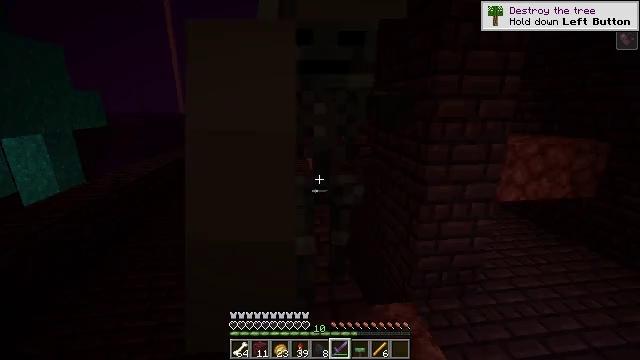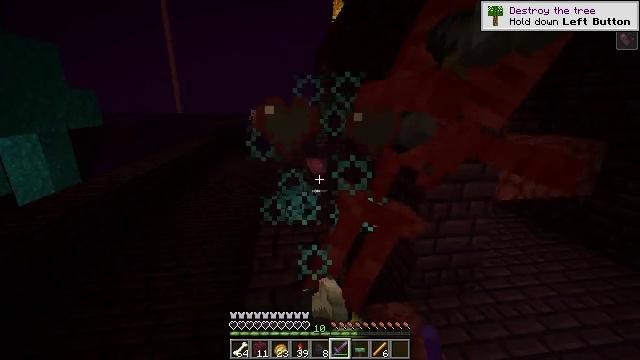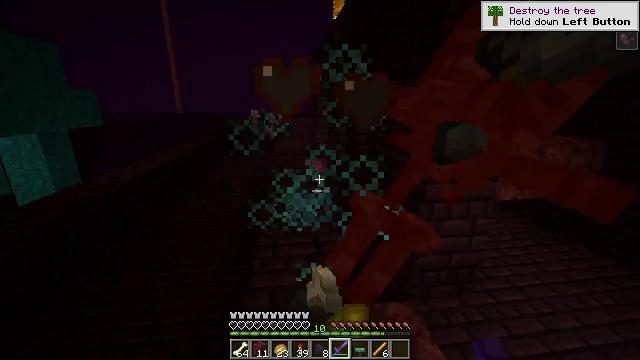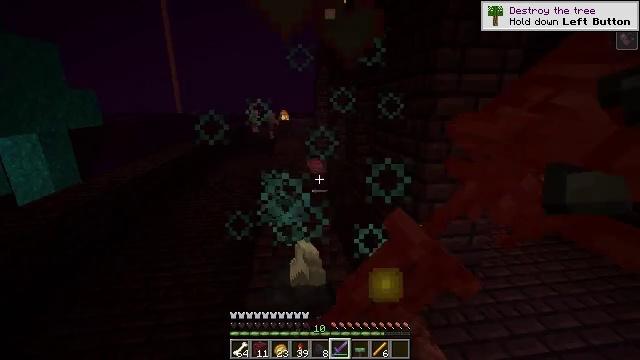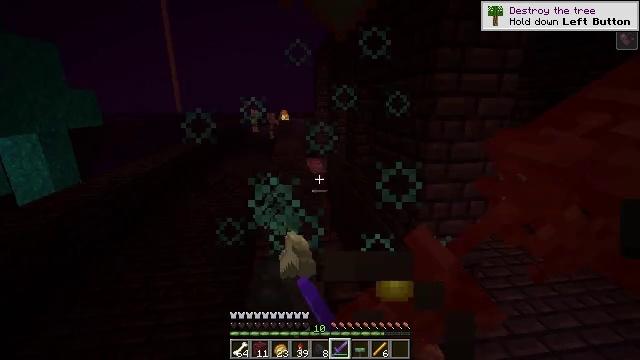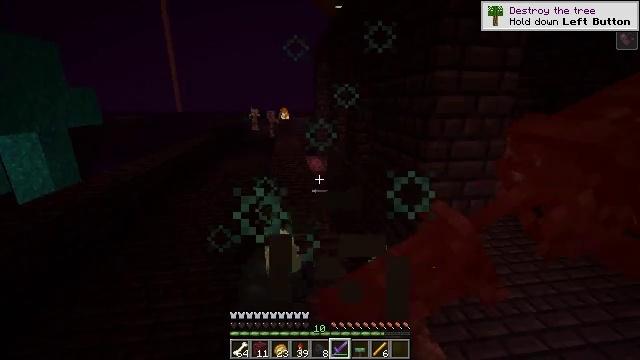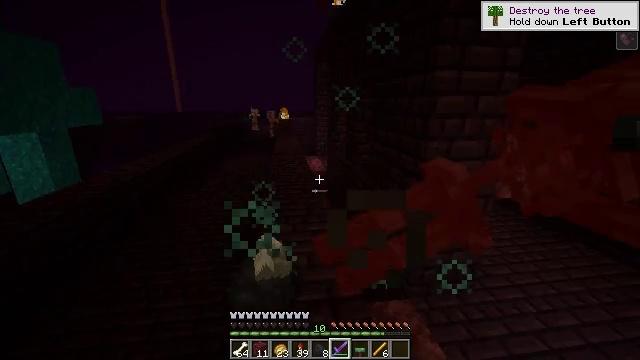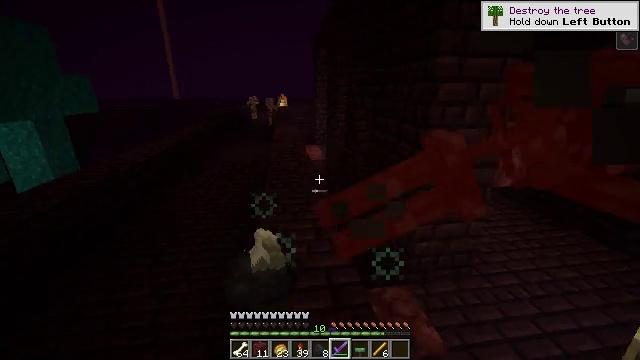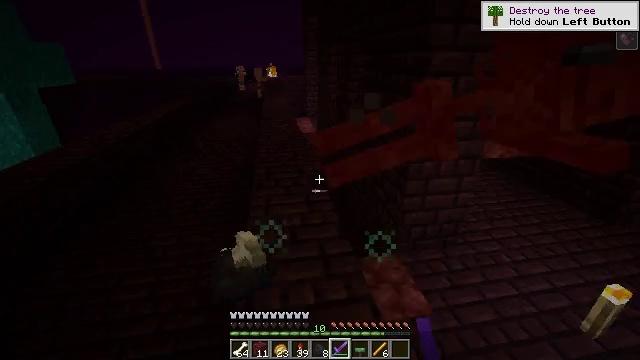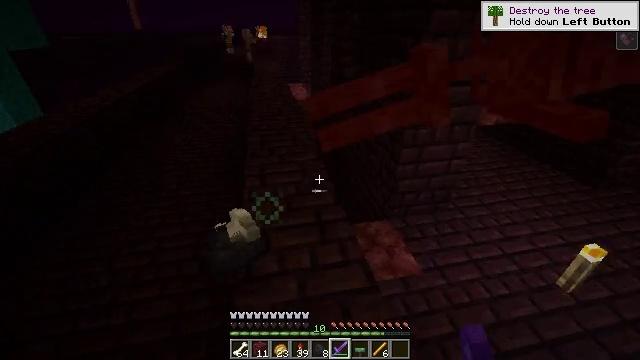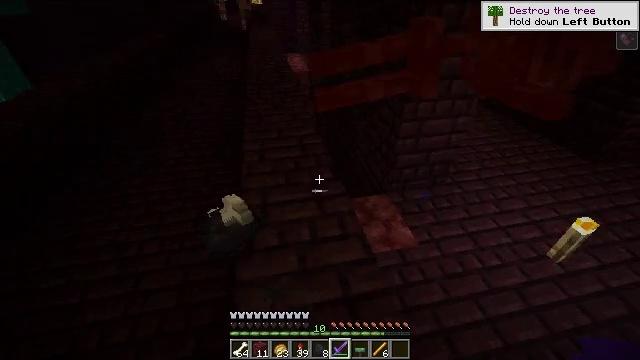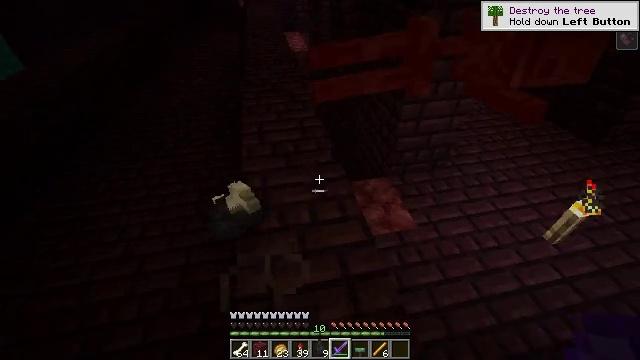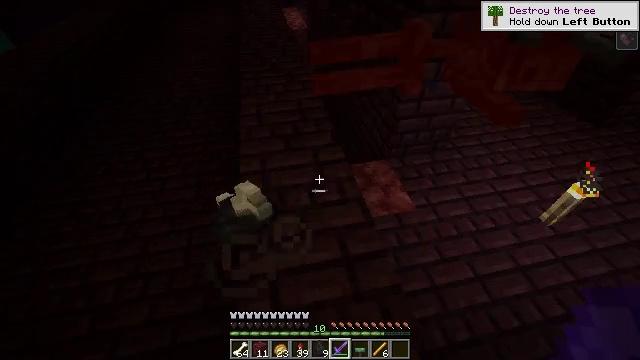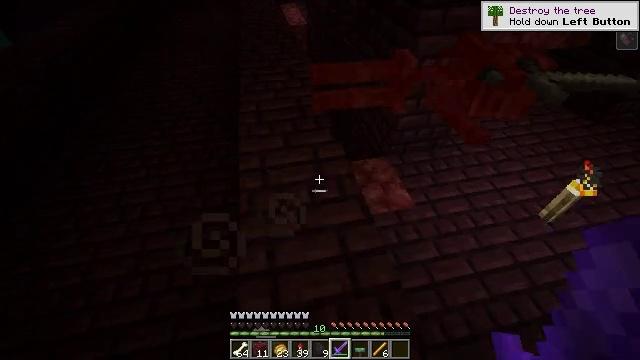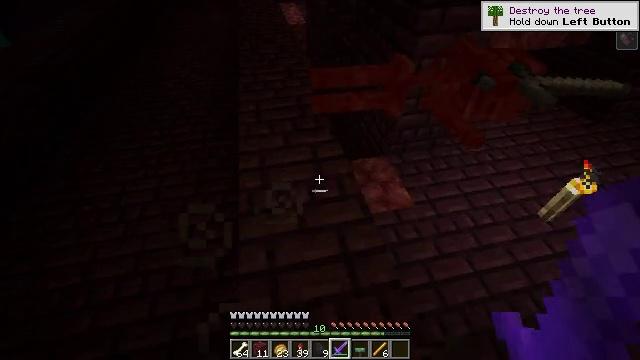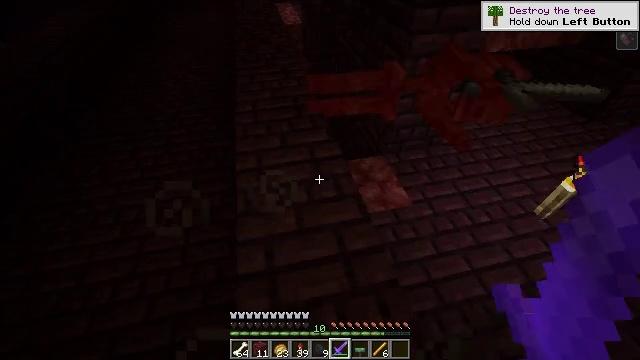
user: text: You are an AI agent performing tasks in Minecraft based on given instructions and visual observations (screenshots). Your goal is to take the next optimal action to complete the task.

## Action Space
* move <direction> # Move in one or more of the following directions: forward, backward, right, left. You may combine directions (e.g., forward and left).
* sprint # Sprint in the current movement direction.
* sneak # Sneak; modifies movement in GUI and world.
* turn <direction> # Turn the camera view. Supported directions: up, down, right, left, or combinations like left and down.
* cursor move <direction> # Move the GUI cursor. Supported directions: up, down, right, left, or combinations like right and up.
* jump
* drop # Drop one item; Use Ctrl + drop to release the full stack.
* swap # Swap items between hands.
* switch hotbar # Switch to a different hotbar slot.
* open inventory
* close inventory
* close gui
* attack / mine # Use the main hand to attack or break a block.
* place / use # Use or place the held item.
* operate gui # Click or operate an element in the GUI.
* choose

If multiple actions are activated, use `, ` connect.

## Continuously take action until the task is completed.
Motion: motion action
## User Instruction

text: Fight hostile mobs.
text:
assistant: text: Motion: attack / mine
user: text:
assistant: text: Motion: no_op
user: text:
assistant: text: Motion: attack / mine
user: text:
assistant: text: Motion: attack / mine
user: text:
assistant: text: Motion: attack / mine
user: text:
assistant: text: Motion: attack / mine
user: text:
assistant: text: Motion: turn down
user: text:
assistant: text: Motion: turn right and down
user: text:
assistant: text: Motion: turn right and down
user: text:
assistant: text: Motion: turn down
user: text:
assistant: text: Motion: turn down
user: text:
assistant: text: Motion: turn down
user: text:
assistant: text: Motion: no_op
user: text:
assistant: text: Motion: no_op
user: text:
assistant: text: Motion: no_op
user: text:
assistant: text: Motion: turn right
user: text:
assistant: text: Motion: move left, turn right
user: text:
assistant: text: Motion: move forward and move left, turn right and down
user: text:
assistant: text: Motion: move forward and move left, turn right and up
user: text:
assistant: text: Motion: move forward, turn right and up
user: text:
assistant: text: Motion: turn right and up
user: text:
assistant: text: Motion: no_op
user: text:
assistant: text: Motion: move forward, turn right
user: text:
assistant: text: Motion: move forward, turn right
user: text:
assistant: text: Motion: move forward, turn right and up
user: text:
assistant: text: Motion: move forward
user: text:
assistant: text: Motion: move forward
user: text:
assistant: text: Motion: move forward, turn right and up
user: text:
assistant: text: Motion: move forward, turn right and up
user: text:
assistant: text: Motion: move forward, turn right and up